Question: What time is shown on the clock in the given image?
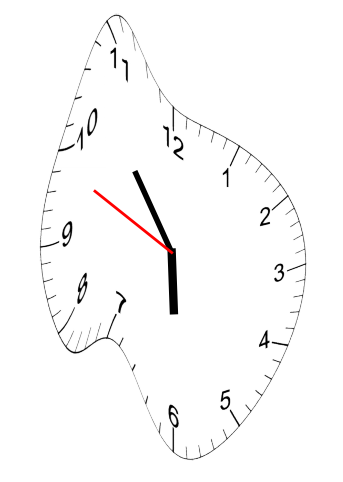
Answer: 05:53:49